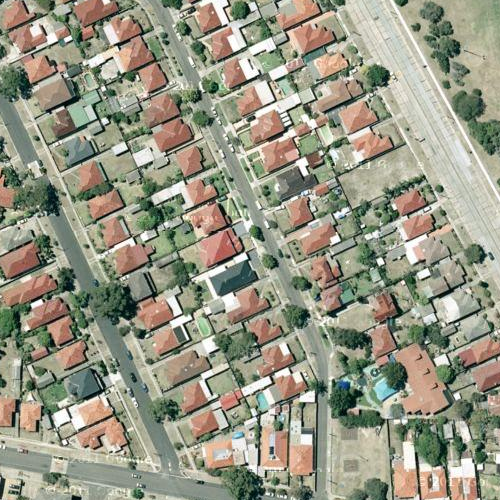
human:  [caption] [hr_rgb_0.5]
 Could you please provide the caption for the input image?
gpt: Many houses arranged neatly and divided into rectangles by some roads .

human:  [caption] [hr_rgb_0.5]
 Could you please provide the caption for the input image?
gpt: There are many houses arranged neatly and dividede into rectangles by some roads .

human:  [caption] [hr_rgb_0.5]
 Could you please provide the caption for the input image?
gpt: A residential area with lots of houses divided into rectangles by some roads .

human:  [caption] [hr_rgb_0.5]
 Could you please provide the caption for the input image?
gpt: A residential area with lots of houses densely arranged .

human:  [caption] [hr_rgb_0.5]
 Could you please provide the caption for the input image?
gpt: A residential area with many houses of red and orange roofs divided into rectangles by some roads .